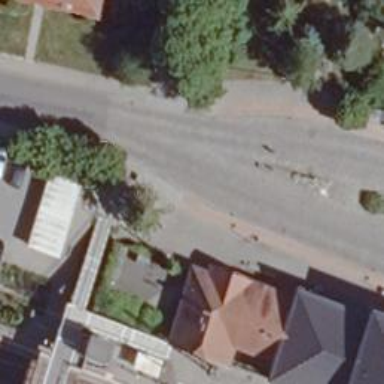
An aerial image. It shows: Residential road with sett sidewalk on the right side.